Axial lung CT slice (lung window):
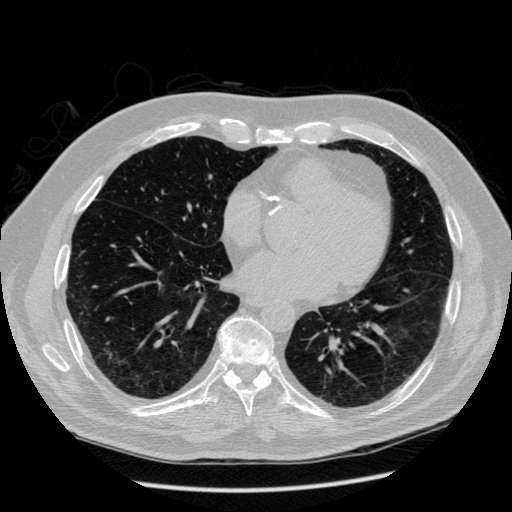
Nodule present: no